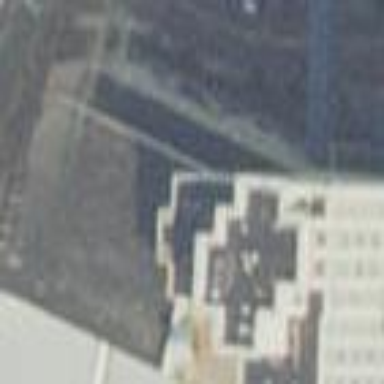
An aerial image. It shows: Conference centre building.